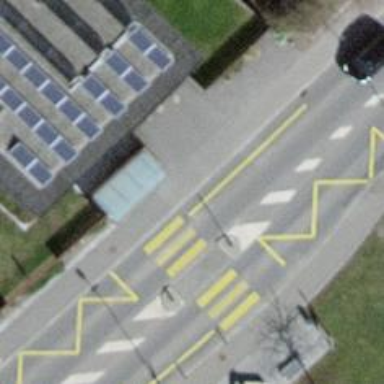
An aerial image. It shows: Marked pedestrian crossing with zebra designation and central island.